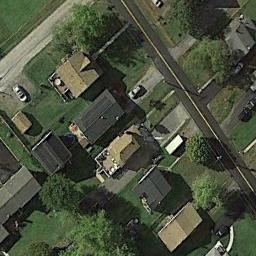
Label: medium_residential